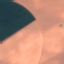
Land use / land cover: AnnualCrop